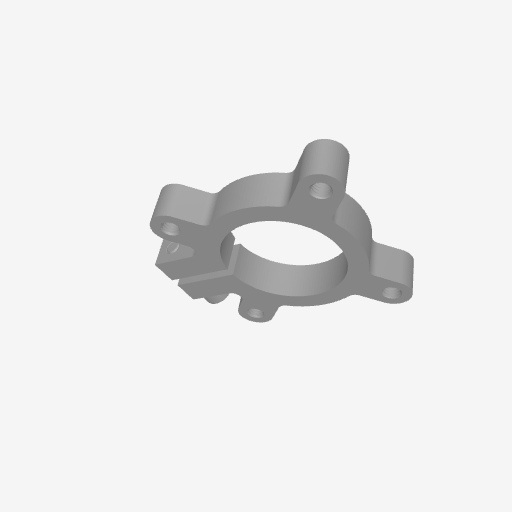
Part: ClampingHub25ID